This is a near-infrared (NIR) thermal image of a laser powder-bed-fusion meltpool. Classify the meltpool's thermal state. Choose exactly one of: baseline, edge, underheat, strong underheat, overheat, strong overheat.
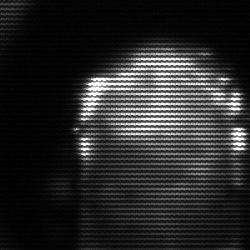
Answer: baseline